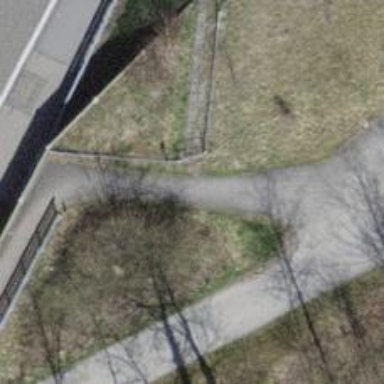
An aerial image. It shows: Asphalt footway.